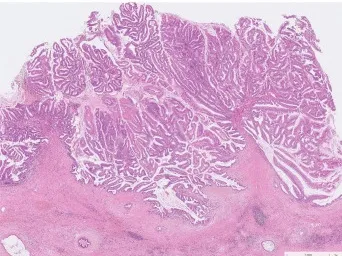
(C) Photomicrograph (hematoxylin and eosin stain, 2x objective lens) shows an intraductal polypoid neoplasm with florid proliferation of papillary fronds, which was characterized by fibrovascular cores covered by mixed intestinal and gastric-type epithelia.
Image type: pathology (h&e)